Question: i'm having some trouble in building my app, I have a GUI made in pyqt4 and Python, I use QThread to check the cpu load every 2 seconds and I want to diplay it on a progress bar. My GUI is in one class and my Qthread is in the other.
This is my code: pyqt classes, my code printscreen

I want to know how to pass my values collected in QThread to Qobjects in my other Class.
'''
import sys,os,module,config_read,time,threading,datecs_print,mysql.connector as mariadb,commandList
import psutil,logging
from PyQt4 import QtGui, uic ,QtSql,QtCore
from PyQt4.QtCore import QThread, SIGNAL
import resources
import webbrowser
sys.stderr = open("errlog.txt", "w")
class systemValues(QThread):
def __init__(self):
QThread.__init__(self)
def __del__(self):
self.wait()
def cpuRunValue(self):
while (1):
for x in range(2):
p = psutil.cpu_percent(1,False)
return p
def cpuProgressBarUpdate(self):
while(1):
# MyWindow.setcpuBarValue(val=77)
MyWindow.cpuBar.setValue(value=77)
def run(self):
# self.cpuRunValue()
print(self.cpuRunValue())
# self.cpuProgressBarUpdate()
class MyWindow(QtGui.QMainWindow):
def __init__(self):
QtGui.QDialog.__init__(self)
super(MyWindow, self).__init__()
file_path = os.path.abspath("ui/sales_window.ui")
uic.loadUi(file_path, self)
self.myThread = systemValues()
self.myThread.start()
def setcpuBarValue(self):
threading.Thread(target=self.cpuBar.setValue(systemValues.cpuRunValue())).start()
'''
This is my code, I get no error. I just cant transfer my value I get from cpuRunValue() to QprogressBar from MyWindow. I'm not very experienced with this.
PS: I eliminated lots of code that's not necessary, but please let me know if you need more info.
Thank You.
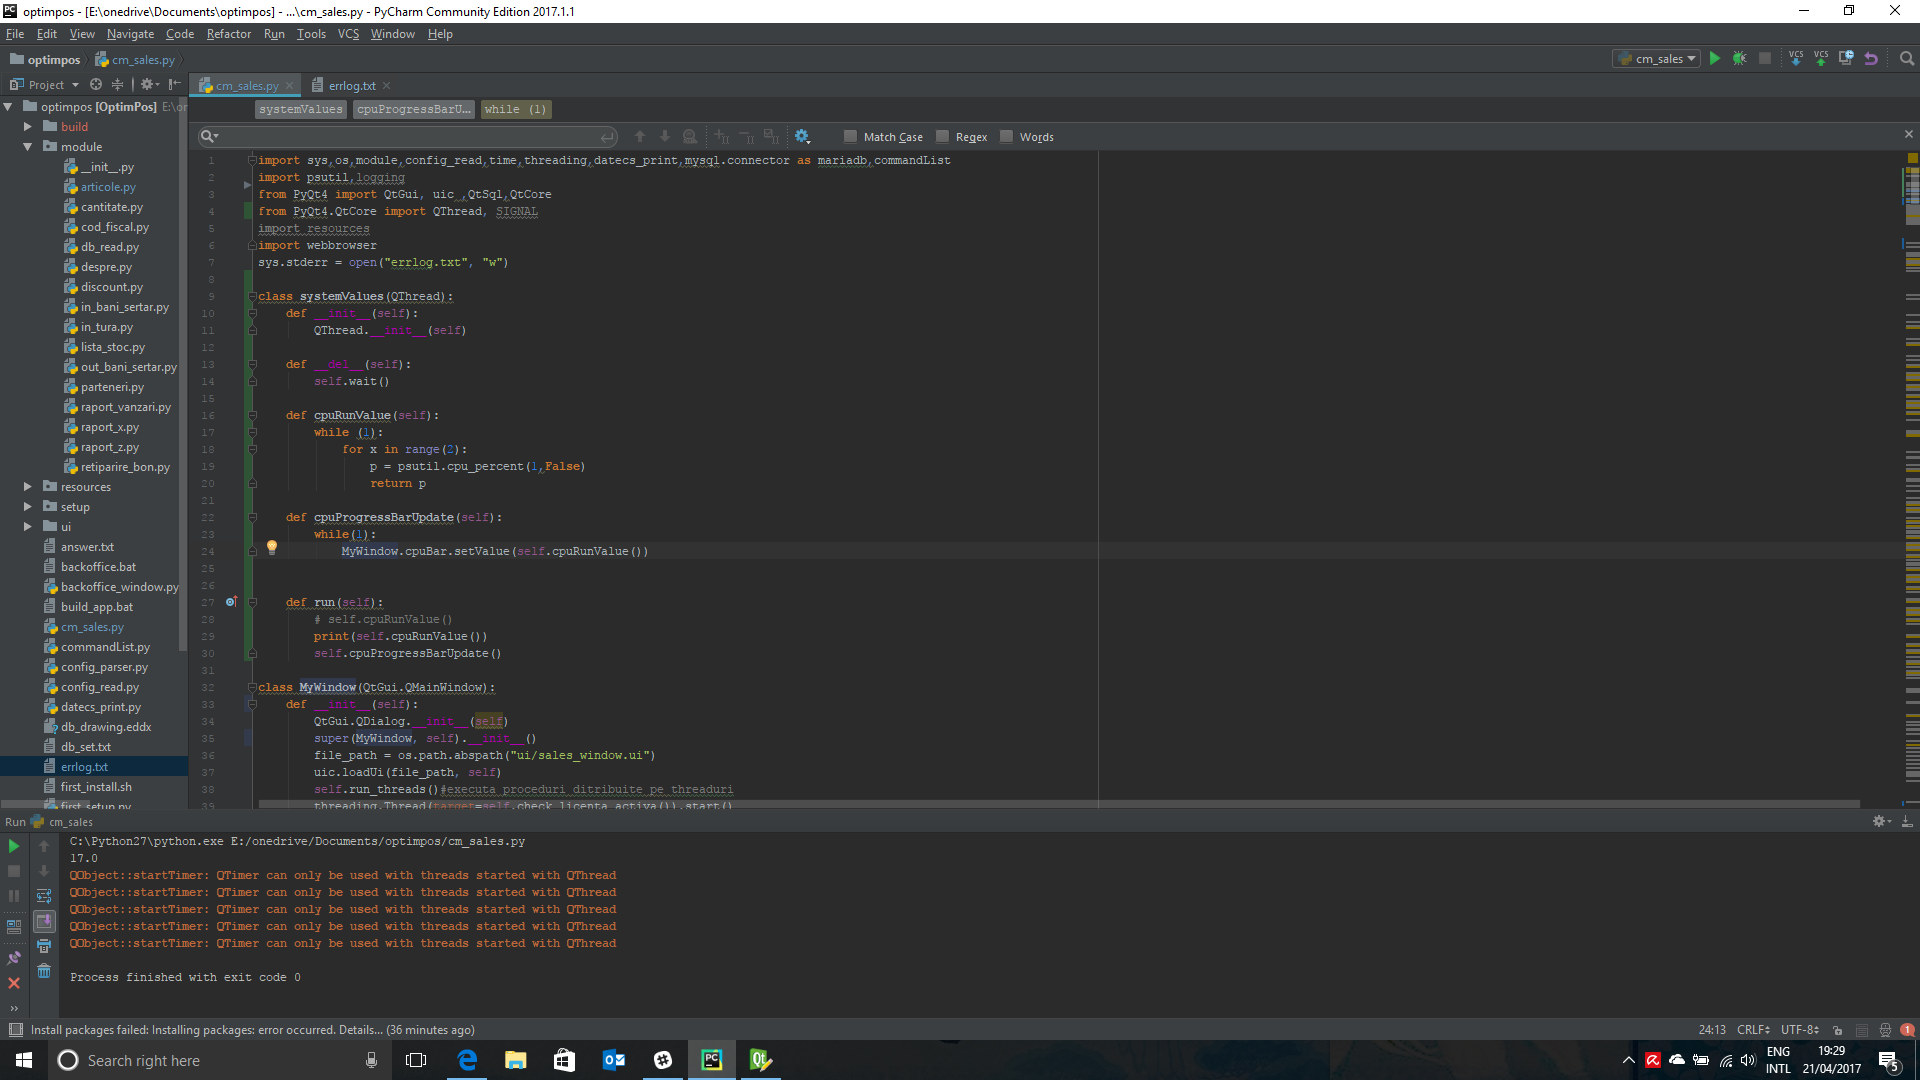
Answer: If you want to use threads in Qt then you must understand them well. For instance read <URL> first. Certainly don't mix the 'QThread' with the 'threading' package from the Python standard library.
I hope you're not offended if I think that your probably fairly new to programming. I advise you to not use threads (in general and in Qt) until you have more experience. Threads are hard to use correctly, even for seasoned programmers, and therefore should only be used if necessary. For this reason the Qt documentation on threads even includes a <URL>.
You want to execute a function every 2 seconds, so in your case the best solution is to use a 'QTimer' and connect its 'timeout' signal to a slot that updates the progress bar. Like so:
'''
#!/usr/bin/env python
import sys
import psutil
from PyQt5 import QtCore, QtWidgets
class MyWidget(QtWidgets.QWidget):
def __init__(self, parent=None):
super().__init__(parent=parent)
self.layout = QtWidgets.QVBoxLayout()
self.setLayout(self.layout)
self.progressBar = QtWidgets.QProgressBar()
self.layout.addWidget(self.progressBar)
self.timer = QtCore.QTimer()
self.timer.timeout.connect(self.updateCpu)
self.timer.start(100) # Every 0.1 seconds
def updateCpu(self):
cpu = psutil.cpu_percent(None, False)
#print("cpu = {}%".format(cpu))
self.progressBar.setValue(cpu)
def main():
app = QtWidgets.QApplication(sys.argv)
win = MyWidget()
win.show()
win.raise_()
app.exec_()
if __name__ == "__main__":
main()
'''
Note that I changed the first parameter of 'cpu_percent' to 'None'. This makes the call return immediately instead of lasting one second (and therefore you can update the progress bar more often if you want). Setting it to 'None' causes the first call of 'cpu_percent' to return a meaningless value, but in your cause that's not an issue I think. See <URL>.
Finally, even though you removed a lot of unnecessary code, your code example was not yet (e.g. the 'import datecs_print' is not necessary to run it, and I don't have this module). I was also not (e.g. the "ui/sales_window.ui" file was missing so I couldn't run it). Please read the page on <URL>. You will get a lot more help next time if you include a small program that we can just copy-paste-execute.
Hope this helps